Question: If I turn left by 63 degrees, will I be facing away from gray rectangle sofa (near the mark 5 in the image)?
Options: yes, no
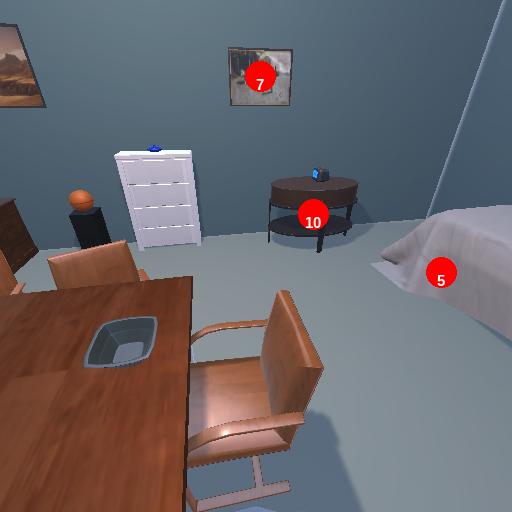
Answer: yes